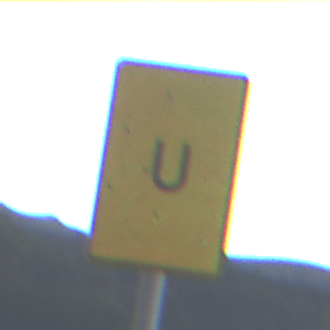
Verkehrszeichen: AnkuendigungOderFortsetzungUmleitungOhnePfeilsymbol
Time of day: SunriseSunset
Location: Outdoor (Nature)
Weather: PartlyCloudy
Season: NotSpecified
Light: Natural